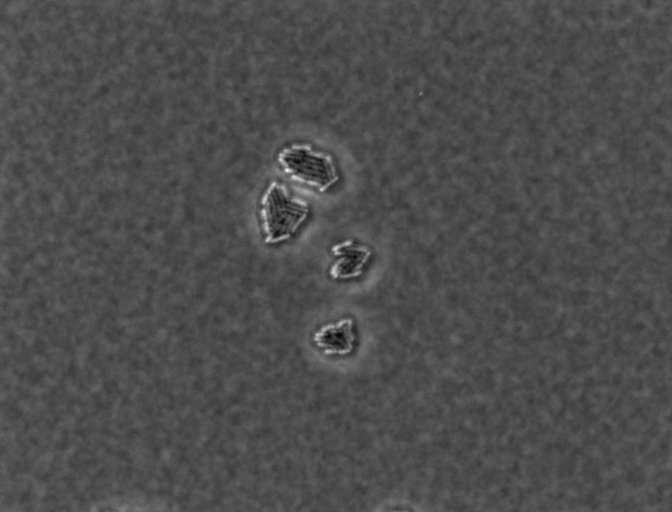
Escherichia coli 1612